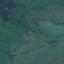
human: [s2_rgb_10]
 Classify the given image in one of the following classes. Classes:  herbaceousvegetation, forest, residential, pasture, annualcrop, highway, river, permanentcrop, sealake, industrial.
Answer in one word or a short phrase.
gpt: Pasture